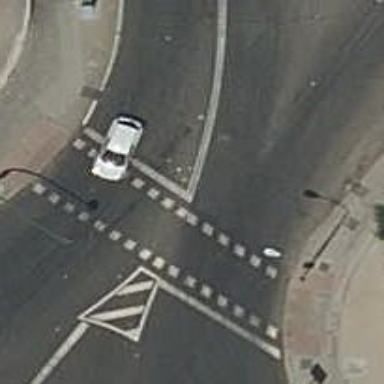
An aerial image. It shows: Crossing with zebra markings controlled by traffic signals.